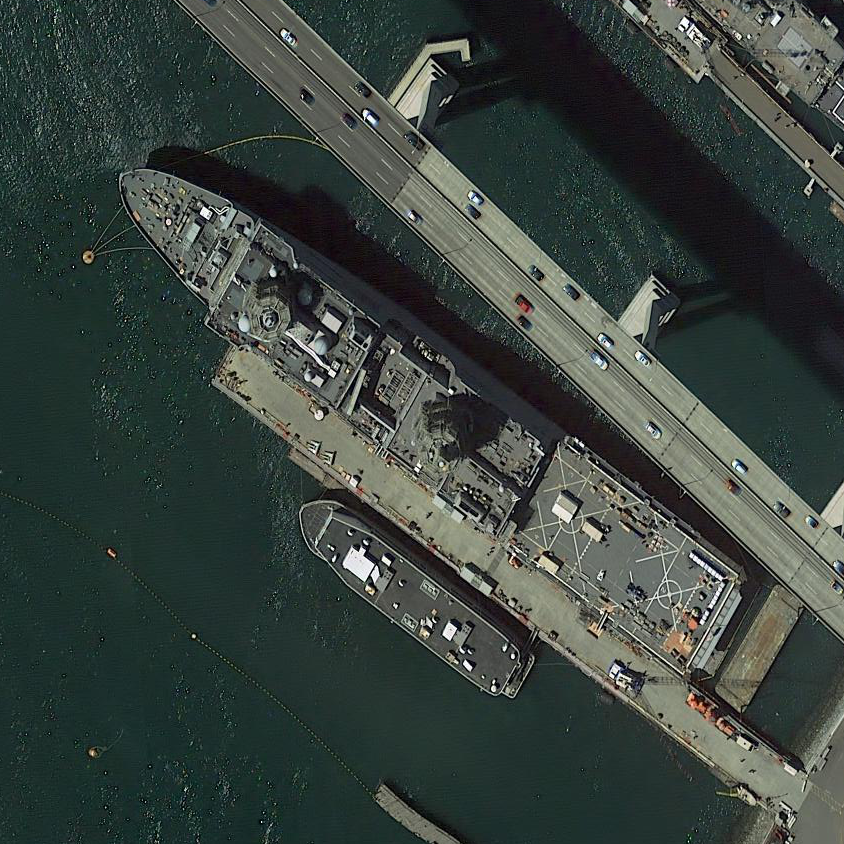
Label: combat